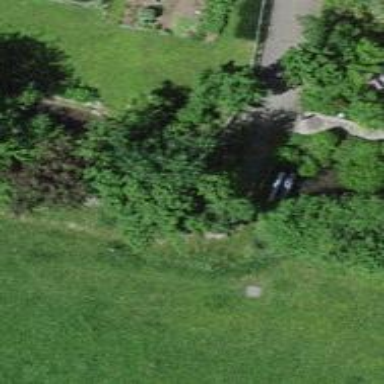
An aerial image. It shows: Path on bridge.